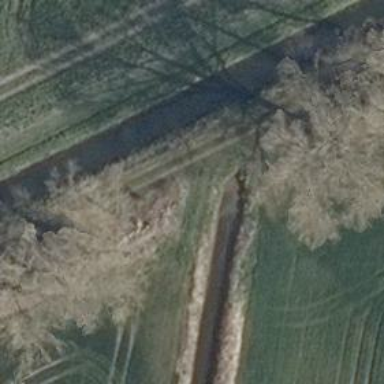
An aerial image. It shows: Culvert tunnel.